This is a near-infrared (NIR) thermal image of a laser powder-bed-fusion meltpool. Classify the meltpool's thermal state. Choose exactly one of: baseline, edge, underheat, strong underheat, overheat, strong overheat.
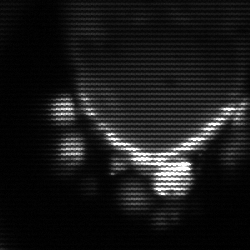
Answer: baseline